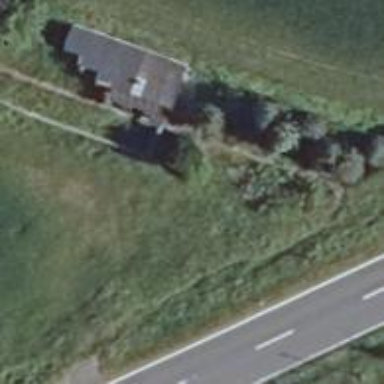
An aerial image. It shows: Driveway with grass surface.